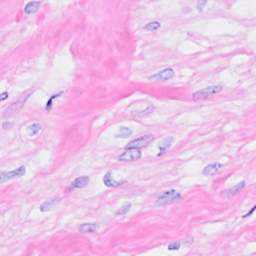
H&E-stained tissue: Breast